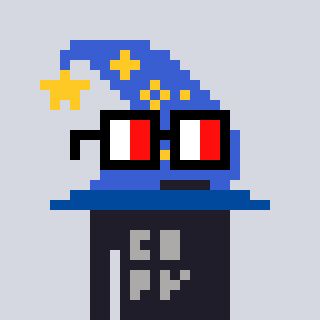
a pixel art character with square glasses with black frames and red eyes, a wizard hat-shaped head and a grayscale-colored body on a cool background